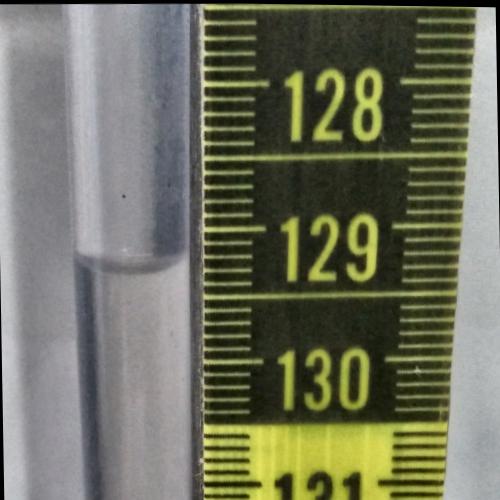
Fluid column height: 129.7 cm